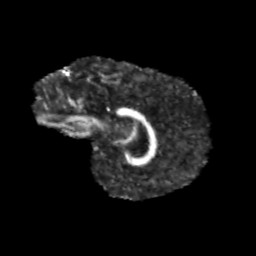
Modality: FA
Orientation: sagittal
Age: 9
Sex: male
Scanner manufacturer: siemens
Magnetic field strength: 3 T
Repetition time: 3.8 s
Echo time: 0.07 s